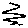
Label: zigzag